Field crop: maize
Growth stage: 2
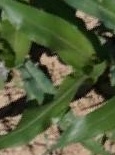
Species: maize